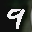
Label: 9